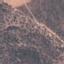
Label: HerbaceousVegetation